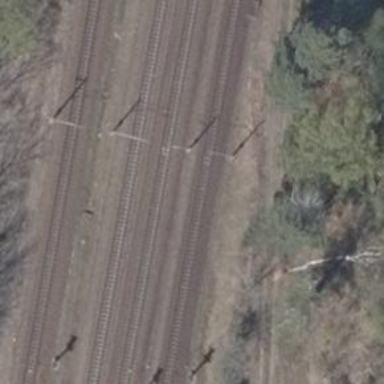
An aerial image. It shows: Milestone along the railway with catenary mast.